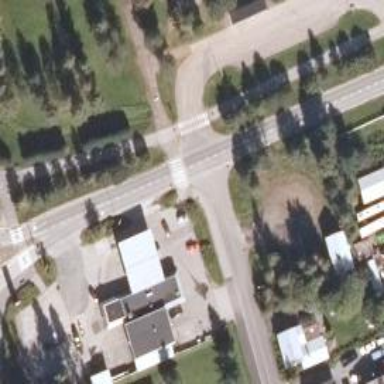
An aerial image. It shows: Asphalt cycleway with zebra crossing.